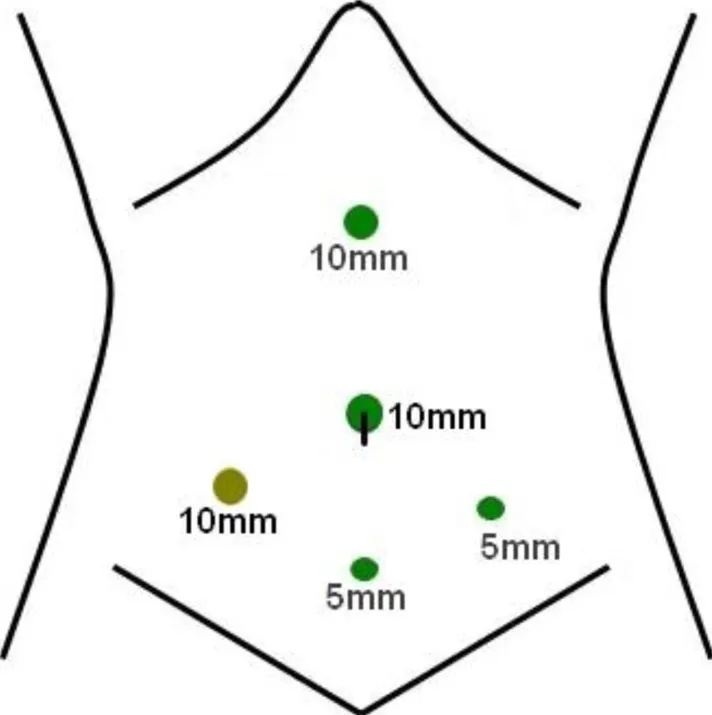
Laparoscopic ports placement.
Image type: pathology (giemsa)